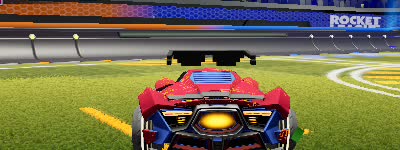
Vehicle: werewolf